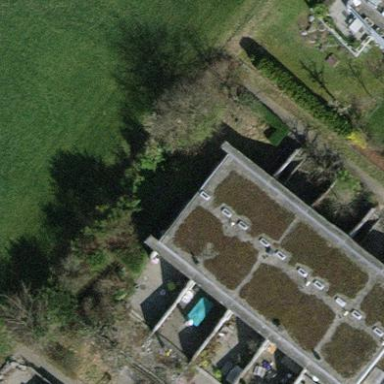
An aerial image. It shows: Terrace building.